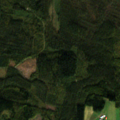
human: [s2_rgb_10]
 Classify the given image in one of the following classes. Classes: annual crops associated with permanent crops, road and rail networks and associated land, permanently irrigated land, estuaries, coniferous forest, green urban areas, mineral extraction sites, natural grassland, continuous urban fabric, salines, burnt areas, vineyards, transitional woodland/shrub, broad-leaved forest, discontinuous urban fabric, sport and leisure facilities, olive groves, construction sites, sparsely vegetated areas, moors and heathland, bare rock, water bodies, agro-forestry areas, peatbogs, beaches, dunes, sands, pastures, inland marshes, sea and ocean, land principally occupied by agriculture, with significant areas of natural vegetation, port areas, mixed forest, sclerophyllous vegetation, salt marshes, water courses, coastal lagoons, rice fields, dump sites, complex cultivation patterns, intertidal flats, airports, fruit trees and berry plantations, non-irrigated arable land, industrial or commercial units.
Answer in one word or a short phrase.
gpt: non-irrigated arable land, land principally occupied by agriculture, with significant areas of natural vegetation, coniferous forest, mixed forest, transitional woodland/shrub